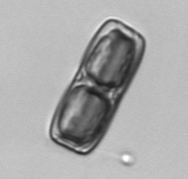
Label: Ephemera